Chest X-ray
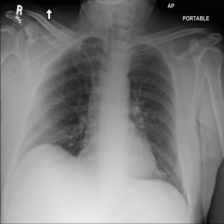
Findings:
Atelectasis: positive
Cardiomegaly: negative
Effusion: negative
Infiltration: negative
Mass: negative
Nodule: negative
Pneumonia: negative
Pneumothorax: negative
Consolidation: negative
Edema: negative
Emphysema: negative
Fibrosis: negative
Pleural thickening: positive
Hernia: negative